Field crop: maize
Growth stage: 1
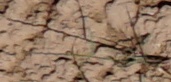
Species: lolium